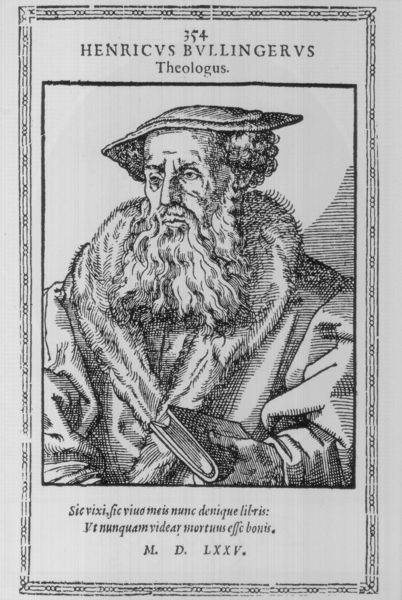
Titel: Bildnis des Heinrich Bullinger
Künstler: Tobias Stimmer
Institution: (Seriendruck)
Schlagwörter: hand, mann, weiß, hut, mund, nase, schwarz, stirn, zeichnung, blick, alt, bart, kappe, mütze, augen, bibel, falten, gesicht, kragen, pelz, rahmen, vollbart, ärmel, bildnis, portrait, porträt, haare, mantel, adel, kaufmann, blatt, locken, renaissance, holzschnitt, schrift, papier, grafik, graphik, schattierung, inschrift, deutsch, knöpfe, dreiviertelprofil, jahreszahl, buch, religion, druck, druckgraphik, schraffur, schwarz weiß, stich, titel, seite, text, buchdruck, buchtitel, barett, pelzkragen, mittelalter, wams, luther, gelehrter, dürer, porträit, kupferstich, flugblatt, lehre, latein, lateinisch, heinrich, frontispiz, sxhwarz, seriendruck, inkunabel, srich, schaube, theologe, humanismus, bullinger, henricus, theologie, versus, theologus, loclen, bullingerus, md, henricus bullingerus, nstich, 354, nord der alpen, renanssance, rekigion